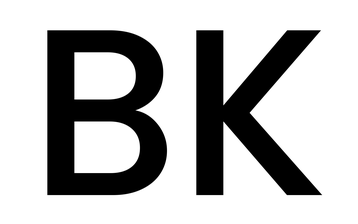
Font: Poppins-Medium